% --- 题目部分 ---
如图，有一个水平放置的透明无盖的正方体容器，容器高 8cm，将一个球放在容器口，再向容器注水，当球面恰好接触水面时，测得水深为 6cm.不计容器的厚度.

\noindent (1)求球的体积；

\noindent (2)正方体上底面所在平面将球分割成两部分，体积较小的部分称为“劣球缺”.根据祖日恒原理，其体积为一个圆柱的体积减去一个圆台的体积.请根据以下示意图，求出本题中“劣球缺”的体积.

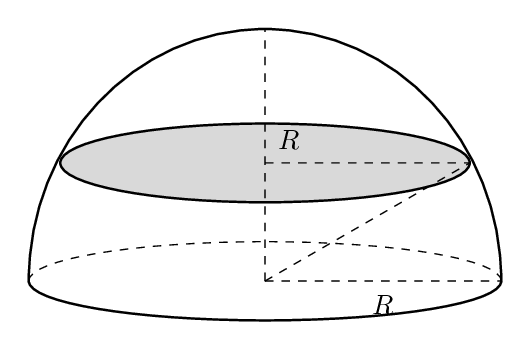
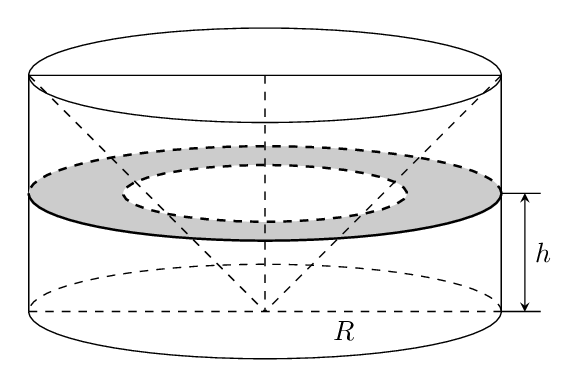
【解答】

\vspace{1cm}

% --- 答案部分 ---
\noindent \textbf{【答案】}(1) $\frac{500}{3}\pi$

\noindent (2) $2\pi R\cdot(R-h) - \frac{1}{3}\pi(R^3-h^3)$.

\vspace{0.5cm}

% --- 分析部分 ---
\noindent \textbf{【分析】}（1）设球的半径为 $R$，根据球和正方体的结构特征结合题意可得球心到正方体上底面中心的距离为 $R-2$ 和过正方体上底面截球所得截面圆的半径 $r=4$，再根据 $R^2=(R-2)^2+r^2$ 即可求解.

\noindent （2）分别计算圆柱的体积，小圆锥的体积和大圆锥的体积，从而计算出圆台的体积，从而得到劣球缺的体积.

\vspace{0.5cm}

% --- 详解部分 ---
\noindent \textbf{【详解】}（1）设球的半径为 $R$，

\noindent 则由题可知球心到正方体上底面中心的距离为 $R-2$，且过正方体上底面截球所得截面圆的半径为 $r=4$，

\noindent 所以 $R^2=(R-2)^2+r^2$ 即 $R^2=(R-2)^2+4^2$， $\Rightarrow R=5$，

\noindent 所以球的体积为 $\frac{4}{3}\pi R^3 = \frac{4}{3}\pi \times 5^3 = \frac{500}{3}\pi$.

\vspace{0.5cm}

\noindent （2）圆柱体的体积为 $2\pi R\cdot(R-h)$，小圆锥的体积为 $\frac{1}{3}\times h \times \pi h^2 = \frac{1}{3}\pi h^3$.大圆锥的体积为 $\frac{1}{3}\times R \times \pi R^2 = \frac{1}{3}\pi R^3$.圆台的体积为 $\frac{1}{3}\pi R^3 - \frac{1}{3}\pi h^3 = \frac{1}{3}\pi(R^3-h^3)$.

\noindent 则劣球缺的体积为 $2\pi R\cdot(R-h) - \frac{1}{3}\pi(R^3-h^3)$.
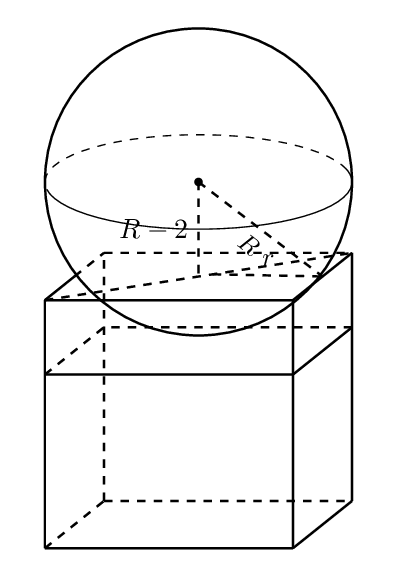